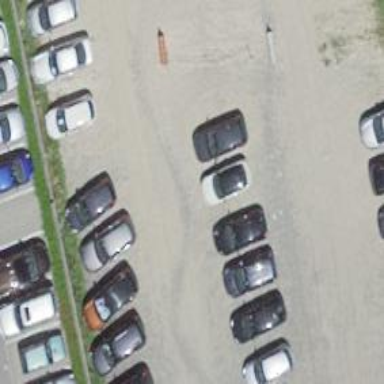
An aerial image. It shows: Entrance to parking area.